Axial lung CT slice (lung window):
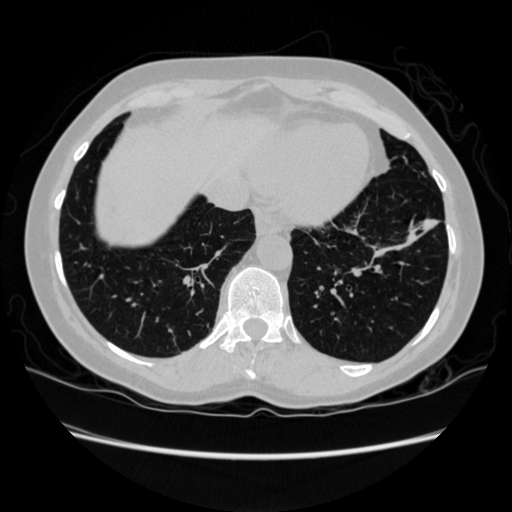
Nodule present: no